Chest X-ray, PA view. Patient: 35 years old, sex M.
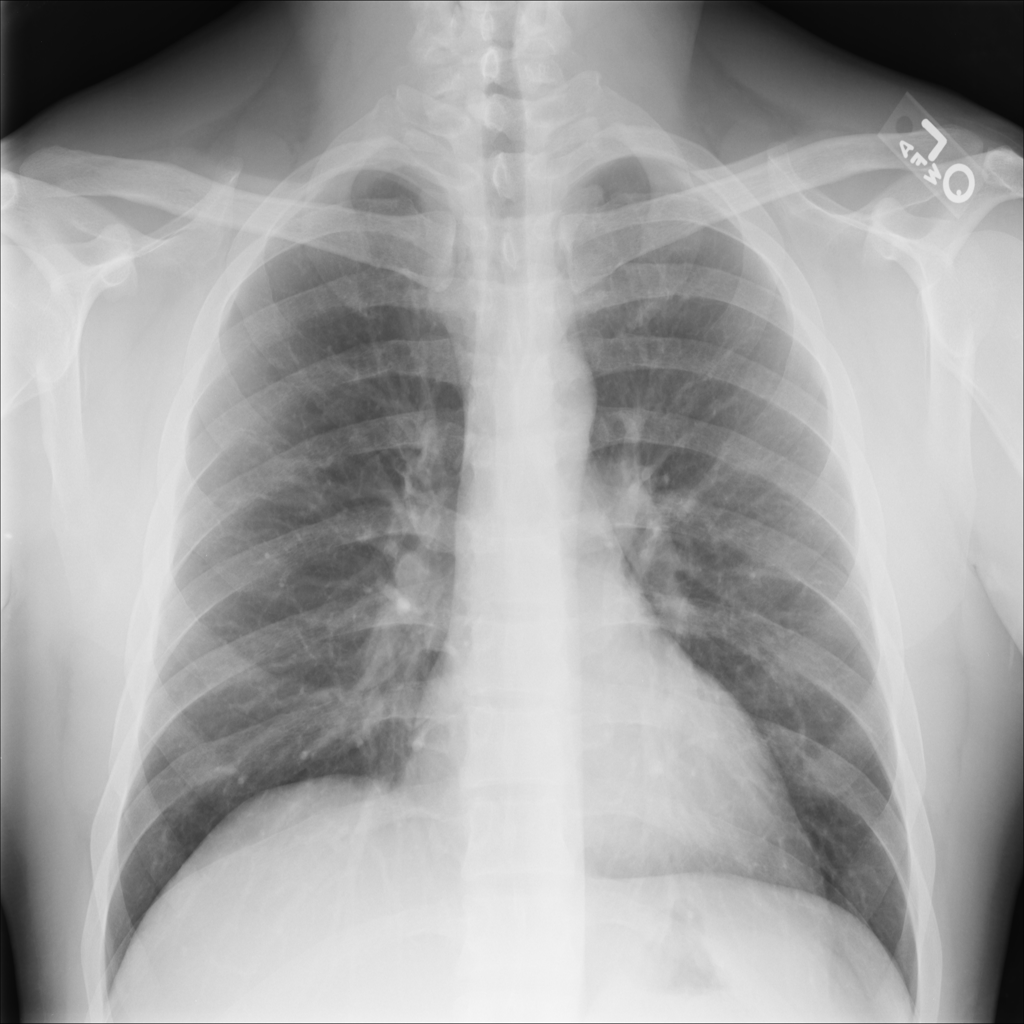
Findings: No Finding